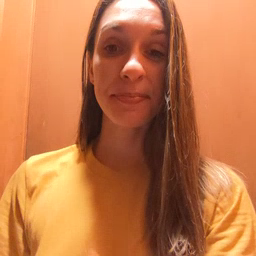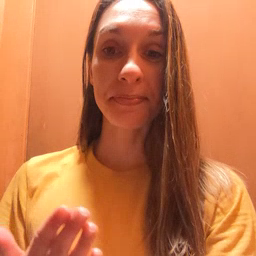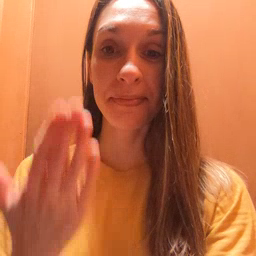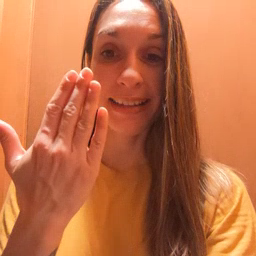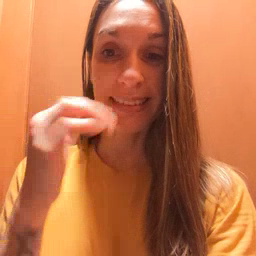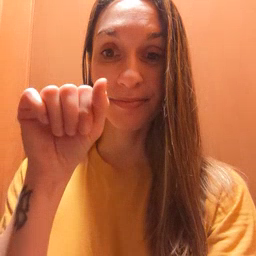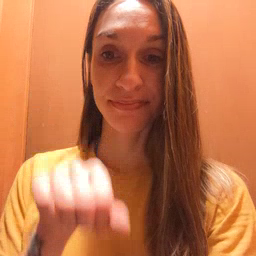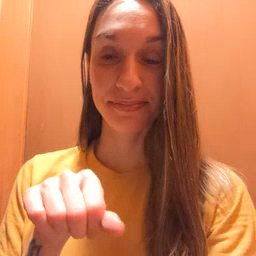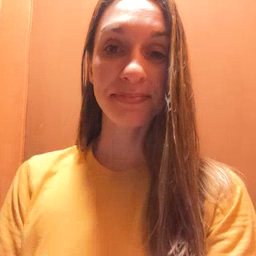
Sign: mitten